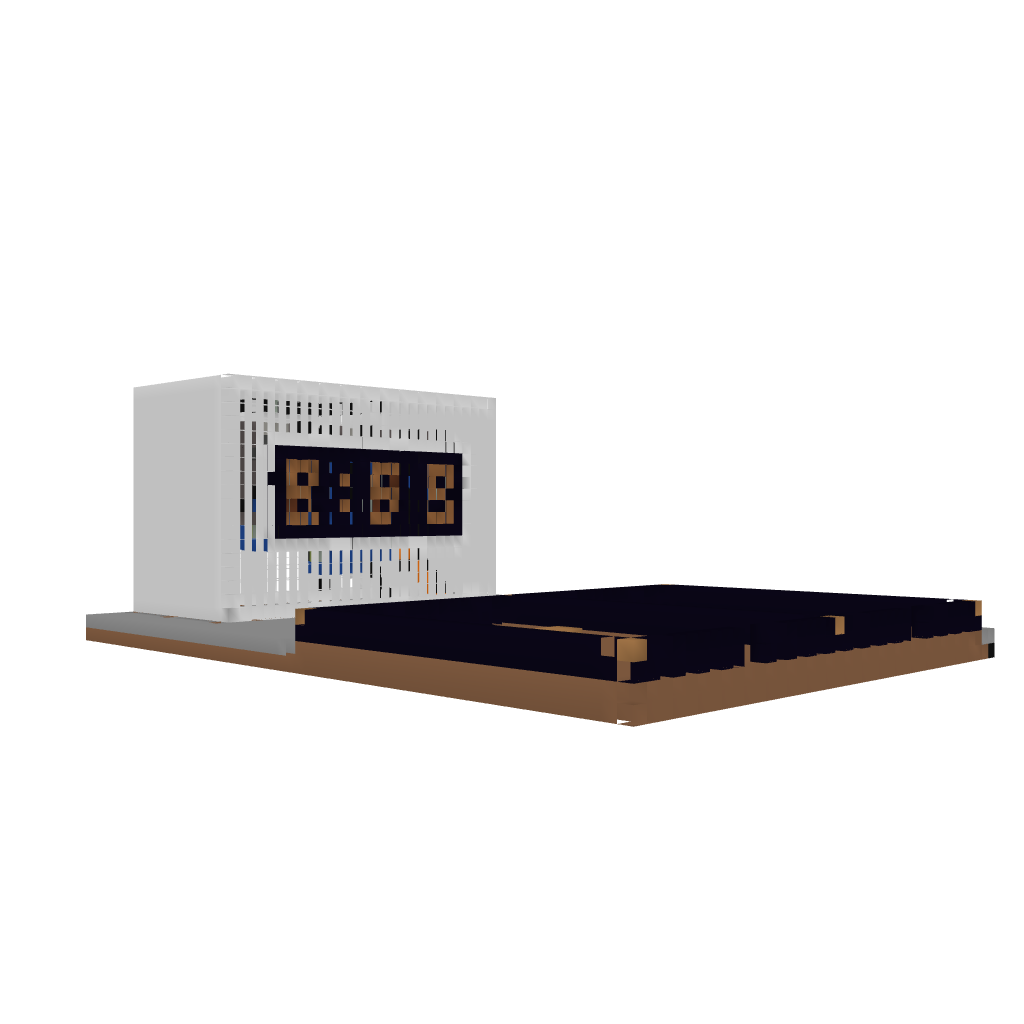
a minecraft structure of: IG's Building Contest